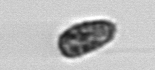
Label: Pseudochattonella_farcimen